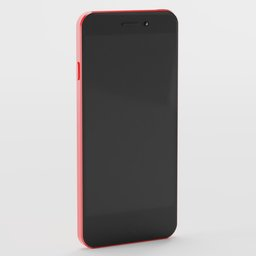
Label: electronics